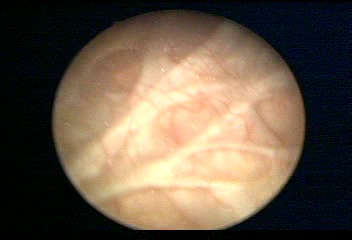
Modality: WLC
Class: Normal mucosa
Bladder cancer association: No